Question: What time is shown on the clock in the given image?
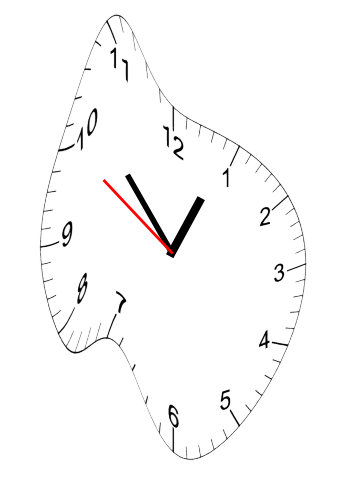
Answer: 12:52:50